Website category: sports
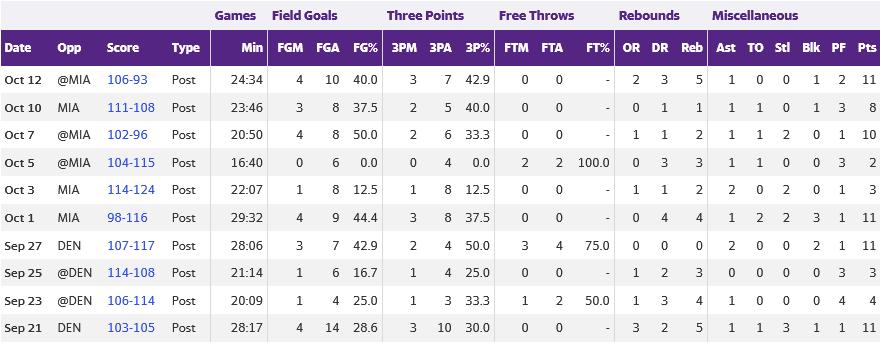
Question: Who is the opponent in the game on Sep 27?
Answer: DEN

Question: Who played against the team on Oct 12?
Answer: MIA

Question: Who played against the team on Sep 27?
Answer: DEN

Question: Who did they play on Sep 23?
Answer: DEN

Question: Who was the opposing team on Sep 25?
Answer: DEN

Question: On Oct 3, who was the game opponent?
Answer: MIA

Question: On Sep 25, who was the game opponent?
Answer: DEN

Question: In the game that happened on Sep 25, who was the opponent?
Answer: DEN

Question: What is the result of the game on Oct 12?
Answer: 106-93

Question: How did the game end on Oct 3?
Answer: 114-124

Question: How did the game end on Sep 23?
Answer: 106-114

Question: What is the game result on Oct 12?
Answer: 106-93

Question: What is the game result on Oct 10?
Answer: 111-108

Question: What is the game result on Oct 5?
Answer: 104-115

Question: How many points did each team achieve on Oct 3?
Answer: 114-124

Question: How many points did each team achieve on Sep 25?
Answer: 114-108

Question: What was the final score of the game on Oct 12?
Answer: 106-93

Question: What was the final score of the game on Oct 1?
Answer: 98-116

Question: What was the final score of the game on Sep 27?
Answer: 107-117

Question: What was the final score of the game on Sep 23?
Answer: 106-114

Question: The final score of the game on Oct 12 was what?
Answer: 106-93

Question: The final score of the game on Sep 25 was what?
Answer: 114-108

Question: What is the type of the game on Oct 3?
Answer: Post

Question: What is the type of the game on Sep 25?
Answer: Post

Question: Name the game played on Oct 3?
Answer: Post

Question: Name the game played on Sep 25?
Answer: Post

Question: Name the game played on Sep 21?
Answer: Post

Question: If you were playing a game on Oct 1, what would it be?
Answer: Post

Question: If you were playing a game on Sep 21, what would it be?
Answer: Post

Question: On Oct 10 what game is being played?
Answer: Post

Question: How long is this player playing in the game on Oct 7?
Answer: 20:50

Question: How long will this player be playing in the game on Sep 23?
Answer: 20:09

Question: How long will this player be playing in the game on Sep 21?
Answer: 28:17

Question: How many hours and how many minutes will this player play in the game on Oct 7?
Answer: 20:50

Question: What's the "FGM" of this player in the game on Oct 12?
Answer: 4

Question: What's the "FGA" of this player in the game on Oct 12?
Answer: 10

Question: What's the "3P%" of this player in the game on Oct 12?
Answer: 42.9

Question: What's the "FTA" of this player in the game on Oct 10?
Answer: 0

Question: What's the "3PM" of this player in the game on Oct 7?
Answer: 2

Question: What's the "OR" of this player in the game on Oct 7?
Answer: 1

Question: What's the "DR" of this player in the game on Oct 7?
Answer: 1

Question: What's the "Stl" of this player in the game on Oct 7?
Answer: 2

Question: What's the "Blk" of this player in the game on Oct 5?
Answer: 0

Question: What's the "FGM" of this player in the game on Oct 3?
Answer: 1

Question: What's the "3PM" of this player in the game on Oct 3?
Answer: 1

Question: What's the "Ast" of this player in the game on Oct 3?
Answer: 2

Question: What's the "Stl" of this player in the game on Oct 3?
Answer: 2

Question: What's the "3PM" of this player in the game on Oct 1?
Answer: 3

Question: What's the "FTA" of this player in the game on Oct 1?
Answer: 0

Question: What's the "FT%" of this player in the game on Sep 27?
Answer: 75.0

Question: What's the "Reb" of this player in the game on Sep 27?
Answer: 0

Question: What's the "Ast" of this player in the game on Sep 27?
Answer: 2

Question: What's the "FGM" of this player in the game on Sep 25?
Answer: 1

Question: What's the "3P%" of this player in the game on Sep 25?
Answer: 25.0

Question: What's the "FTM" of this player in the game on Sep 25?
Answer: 0

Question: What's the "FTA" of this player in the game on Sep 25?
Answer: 0

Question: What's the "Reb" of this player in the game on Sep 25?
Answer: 3

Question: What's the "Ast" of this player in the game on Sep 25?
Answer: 0

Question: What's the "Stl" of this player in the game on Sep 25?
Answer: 0

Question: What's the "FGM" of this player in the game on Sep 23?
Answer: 1

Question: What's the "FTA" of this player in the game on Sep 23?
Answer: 2

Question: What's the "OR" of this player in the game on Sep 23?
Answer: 1

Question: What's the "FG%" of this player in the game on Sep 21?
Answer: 28.6

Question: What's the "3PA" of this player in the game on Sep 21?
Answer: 10